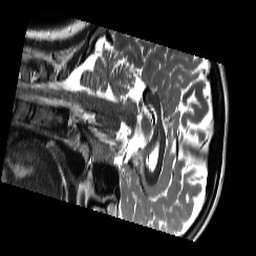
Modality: T2w
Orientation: sagittal
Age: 21
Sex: female